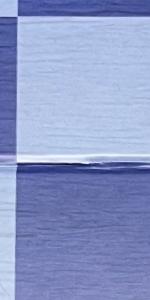
Label: Empty